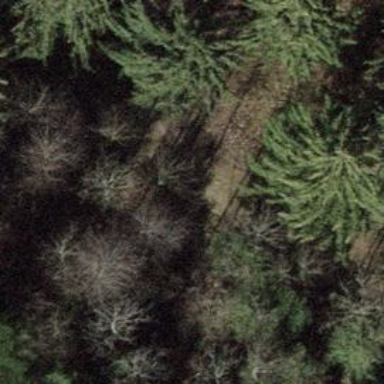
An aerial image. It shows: Grass track with grade3 track type.